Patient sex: F
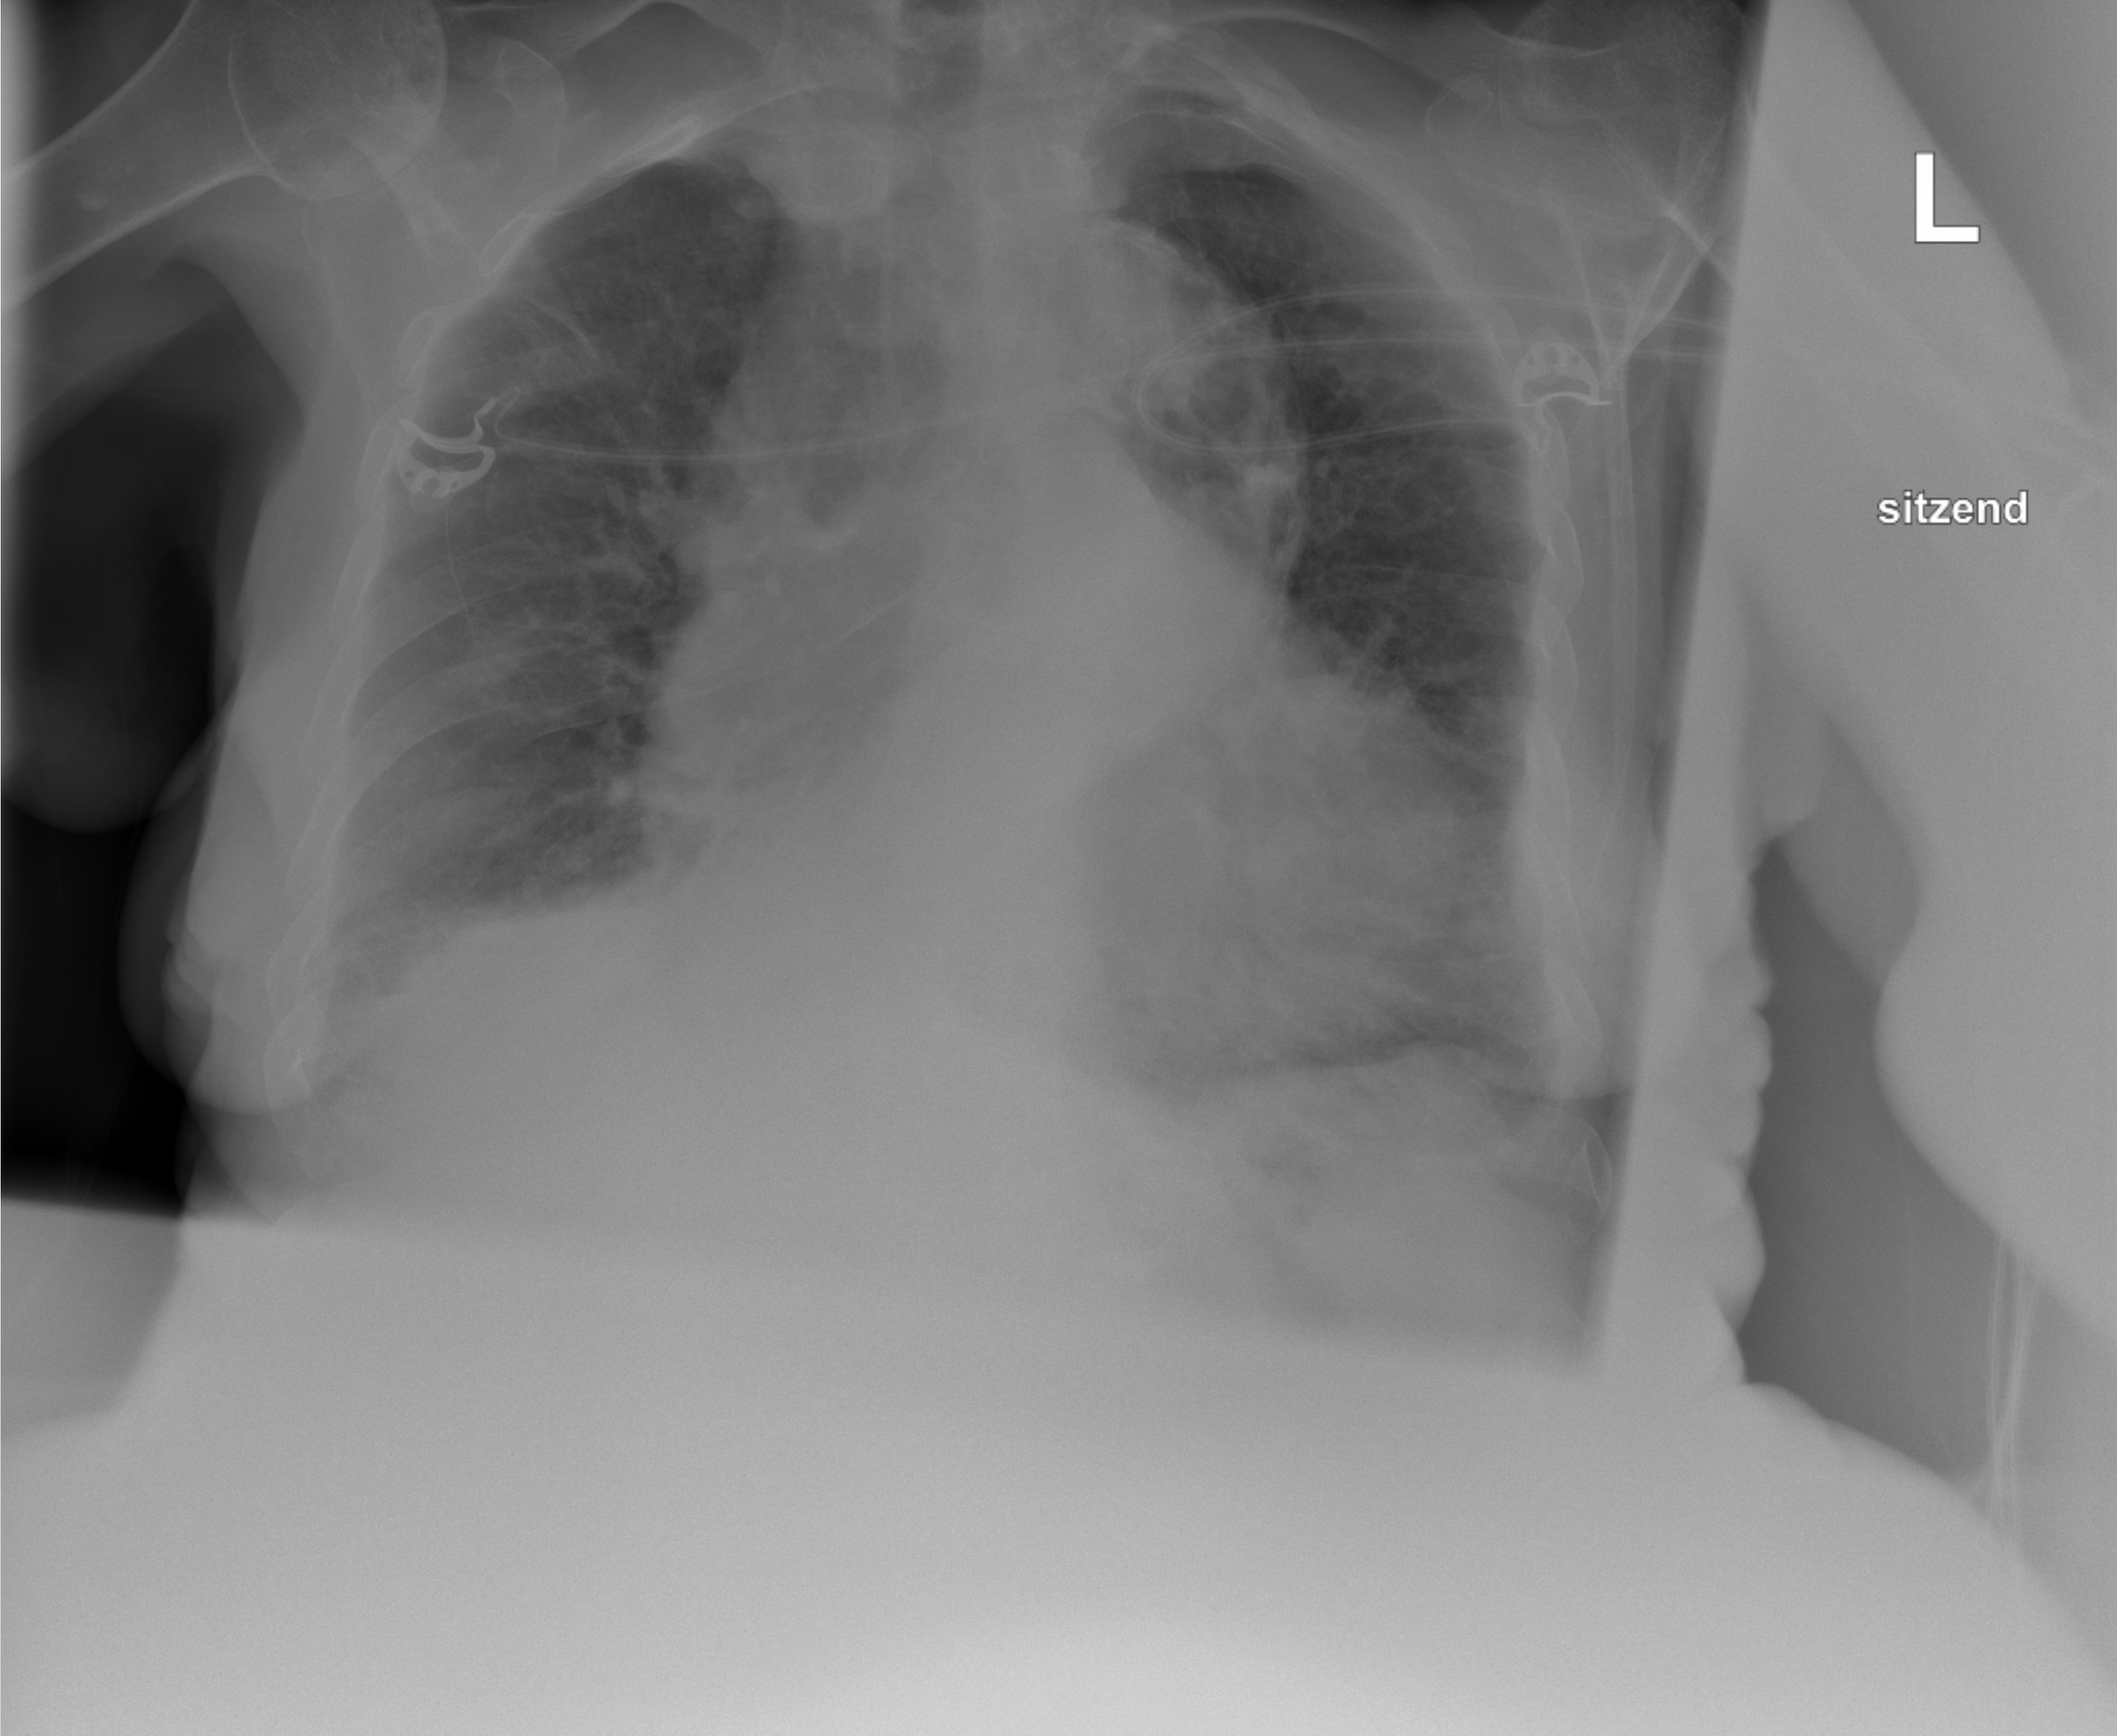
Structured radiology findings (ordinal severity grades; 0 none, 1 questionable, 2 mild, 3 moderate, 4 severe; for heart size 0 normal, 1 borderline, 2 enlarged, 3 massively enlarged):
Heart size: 2
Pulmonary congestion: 2
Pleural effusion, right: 2
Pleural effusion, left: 2
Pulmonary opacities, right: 2
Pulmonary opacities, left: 2
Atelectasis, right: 2
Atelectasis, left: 2